Question: I have input inside span and some HTML-code.
'''
<div class="SCnField">
<div class="SCnFieldMarker">
=
</div>
<div class="SCnFieldValue">
<span class="scAttribute selectedSCnNode">
<span class="twitter-typeahead" style="position: relative; display: inline-block;">
<input type="text" data-name="true" class="typeahead scn-input tt-hint"
disabled="" autocomplete="off"
spellcheck="false"
style="position: absolute; top: 0px; left: 0px; border-color: transparent; box-shadow: none;">
<input type="text" data-name="true" class="typeahead scn-input tt-input" autocomplete="off"
spellcheck="true" dir="auto"
style="position: relative; vertical-align: top; background-color: transparent;">
<pre aria-hidden="true" style="position: absolute; visibility: hidden; white-space: nowrap;"></pre>
<span class="tt-dropdown-menu"
style="position: absolute; top: 100%; left: 0px; z-index: 100; display: none;">
<div class="tt-dataset-idtf">
</div>
</span>
</span>
<div class="atrribute-colon">:</div>
</span>
</div>
'''
Fiddle with styles: <URL>
Difference in FF and Chrome display:

I experimened with vertical-align, display, margins, paddings and so on... But there are no results
How can I fix vertical align in FF?
Thanks.
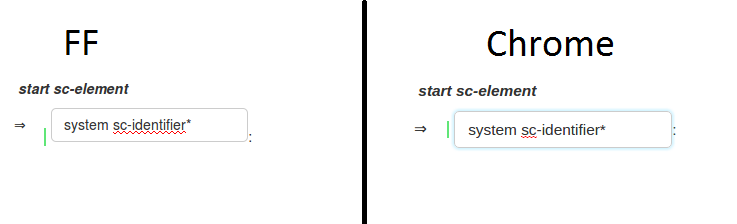
Answer: <URL>, I am adding this as an answer. You have this code in the CSS, that needs 'vertical-align: middle':
'''
.twitter-typeahead {
vertical-align: middle;
}
'''